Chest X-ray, PA view. Patient: 67 years old, sex M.
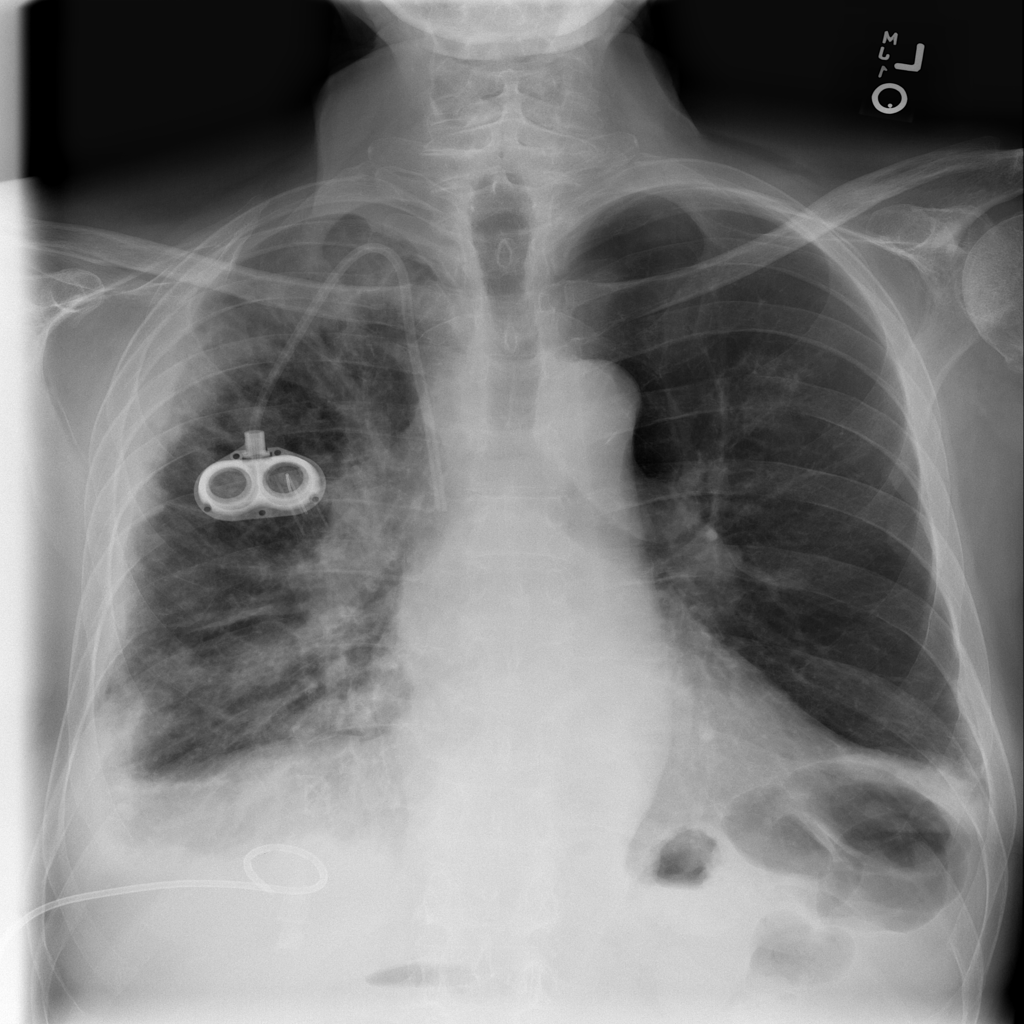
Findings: Atelectasis, Effusion, Infiltration, Nodule